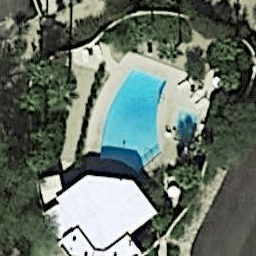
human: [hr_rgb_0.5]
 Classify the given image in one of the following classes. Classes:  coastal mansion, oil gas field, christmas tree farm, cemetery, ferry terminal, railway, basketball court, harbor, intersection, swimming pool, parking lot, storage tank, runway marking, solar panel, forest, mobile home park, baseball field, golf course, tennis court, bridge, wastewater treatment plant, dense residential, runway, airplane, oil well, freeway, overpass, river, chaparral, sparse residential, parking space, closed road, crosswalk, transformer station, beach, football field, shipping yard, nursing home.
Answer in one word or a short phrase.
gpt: swimming pool